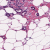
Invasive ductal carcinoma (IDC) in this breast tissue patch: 1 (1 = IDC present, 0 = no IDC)